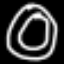
Label: donut